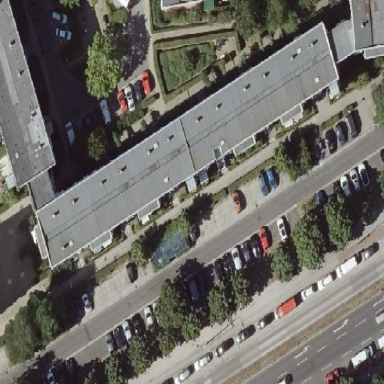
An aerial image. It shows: Street-side parking area with concrete surface.